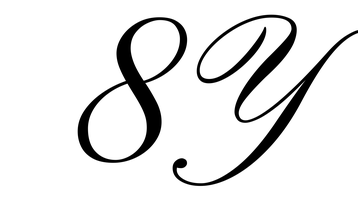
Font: PinyonScript-Regular